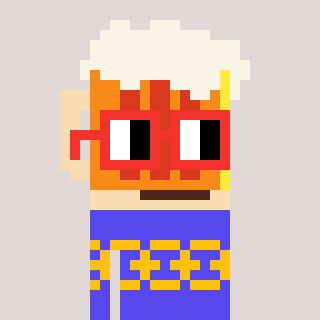
a pixel art character with square red glasses, a beer-shaped head and a computerblue-colored body on a warm background